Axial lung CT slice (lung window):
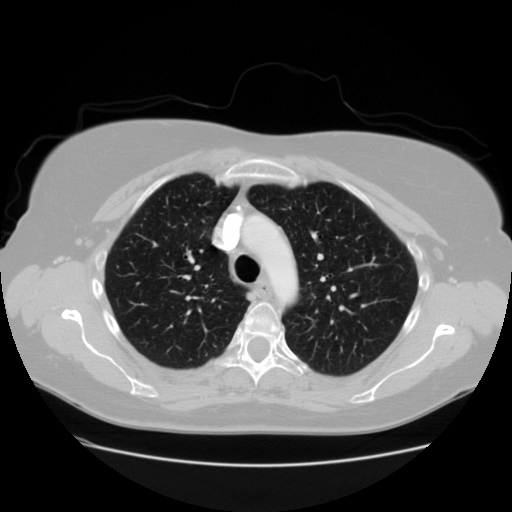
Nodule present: no